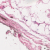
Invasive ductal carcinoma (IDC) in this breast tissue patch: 0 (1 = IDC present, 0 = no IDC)